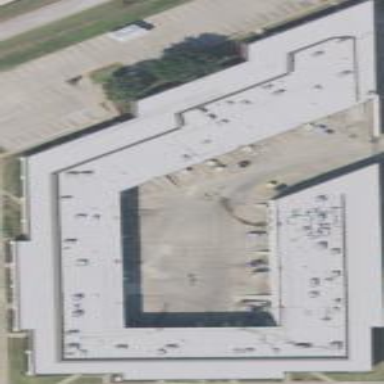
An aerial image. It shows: Office building.